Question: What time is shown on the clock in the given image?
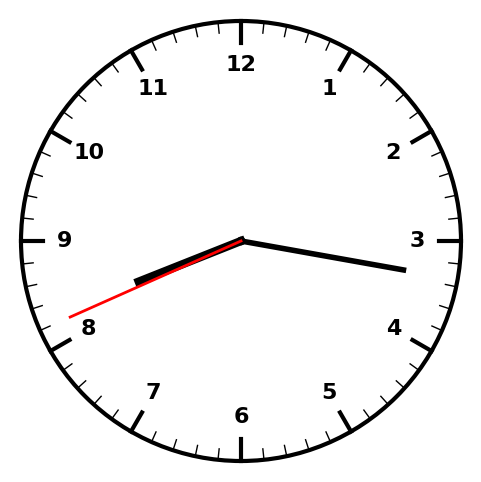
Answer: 08:16:41